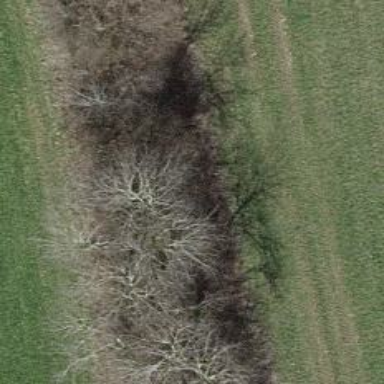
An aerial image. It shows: Row of trees in natural setting.